【题型】填空题　【知识点】解析几何　【难度】hard
\textbf{4. 已知抛物线$C:y^2=2px(p>0)$的焦点为$F$，直线$l:2x+y-6=0$与抛物线$C$交于$A,B$两点，$M$是线段$AB$的中点，过$M$作$y$轴的垂线交抛物线$C$于点$N$，则下列判断正确的序号是\underline{\qquad\qquad}.}

\vspace{0.3cm}
\noindent\textbf{①若$l$过点$F$，则$C$的准线方程为$x=-3$}
\noindent\textbf{②若$l$过点$F$，则$\dfrac{|AF|\cdot|BF|}{|AB|}=3$}
\noindent\textbf{③若$\overrightarrow{NA}\cdot\overrightarrow{NB}=0$，则点$F$的坐标为$\left(\dfrac{5}{2},0\right)$}
\noindent\textbf{④若$\overrightarrow{NA}\cdot\overrightarrow{NB}=0$，则$p=\dfrac{24}{19}$.}
【解答】
\vspace{0.5cm}
\noindent\textbf{【答案】①②④}

\vspace{0.5cm}
\noindent\textbf{【分析】对于①项，求出点$F$的坐标即可验证；对于②项，联立方程，由抛物线定义以及韦达定理表示出相应的弦长即可；对于④，联立方程，由韦达定理以及数量积的坐标形式即可求出$p$的值从而验证；对于③项，由④中分析即可验证；由此即可得解.}

\vspace{0.5cm}
\noindent\textbf{【解析】如下图所示：}

\noindent\textbf{设$A(x_1,y_1),B(x_2,y_2)$，对于①项，若$l$过点$F$，则点$F$的坐标为$(3,0)$，所以$p=6$，}
\noindent\textbf{故抛物线$C$的准线方程为$x=-3$，故①正确；}

\vspace{0.3cm}
\noindent\textbf{对于②项，由①可得$C$的方程为$y^2=12x$，}
\noindent\textbf{与$l$的方程$2x+y-6=0$联立消去$y$并整理得$x^2-9x+9=0$，则$x_1+x_2=9$，$x_1x_2=9$，}
\noindent\textbf{根据抛物线的定义，可得$|AF|=3+x_1$，$|BF|=3+x_2$，$|AB|=6+x_1+x_2=15$，}
\noindent\textbf{所以$|AF|\cdot|BF|=9+3(x_1+x_2)+x_1x_2=9+27+9=45$，}
\noindent\textbf{所以$\dfrac{|AF|\cdot|BF|}{|AB|}=3$，故②项正确；}

\vspace{0.3cm}
\noindent\textbf{如下图所示：}

\noindent\textbf{对于④，将$l$的方程$2x+y-6=0$与$C$的方程联立，得$2x^2-(p+12)x+18=0$，所以$x_1+x_2=\dfrac{p+12}{2},x_1x_2=9$，}
\noindent\textbf{设$N(x_0,y_0)$，则$y_0=\dfrac{y_1+y_2}{2}=-(x_1+x_2)+6=-\dfrac{p}{2}$，所以$x_0=\dfrac{y_0^2}{2p}=\dfrac{p}{8}$，即$N\left(\dfrac{p}{8},-\dfrac{p}{2}\right)$，}
\noindent\textbf{由$\overrightarrow{NA}\cdot\overrightarrow{NB}=0$得$\left(x_1-\dfrac{p}{8}\right)\left(x_2-\dfrac{p}{8}\right)+\left(y_1+\dfrac{p}{2}\right)\left(y_2+\dfrac{p}{2}\right)=0$，}
\noindent\textbf{即$5x_1x_2-\left(12+\dfrac{9p}{8}\right)(x_1+x_2)+\dfrac{17p^2}{64}+6p+36=0$，}
\noindent\textbf{所以$19p^2+432p-576=0$，所以$p=\dfrac{24}{19}$，故④正确}

\vspace{0.3cm}
\noindent\textbf{对于③项，由④中分析可知，$p=\dfrac{24}{19}$，所以焦点$F\left(\dfrac{12}{19},0\right)$，故③错误.}

\vspace{0.3cm}
\noindent\textbf{综上所述：正确的序号是①②④.}
\noindent\textbf{故答案为：①②④.}

\vspace{0.5cm}
\noindent\textbf{【点睛】关键点点睛：对于①项的验证比较常规，而熟练联立方程运用韦达定理或者抛物线定义表示弦长，}
\noindent\textbf{熟练运用数量积的坐标公式以及夯厚的计算功底是正确验证②④项的关键，至于③项的验证，直接由④}
\noindent\textbf{中分析过程即可验证.}
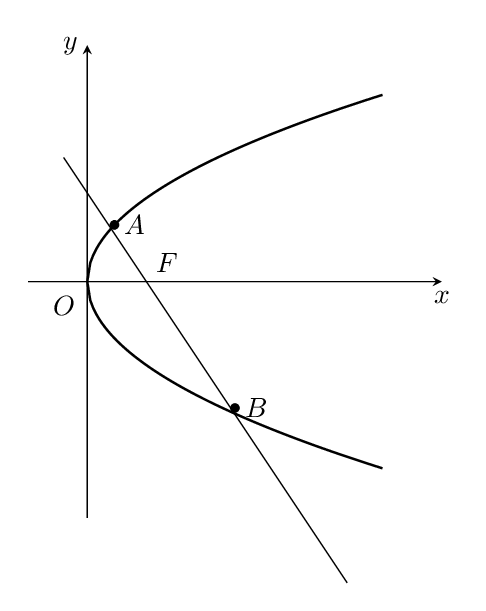
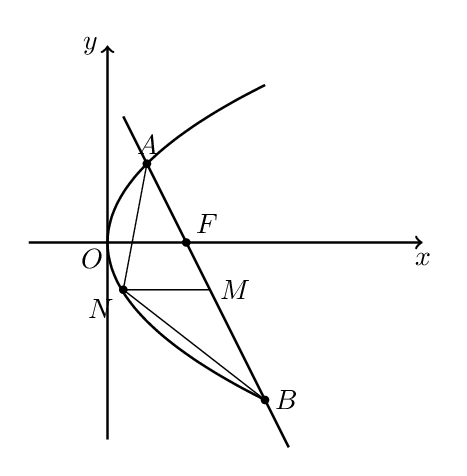